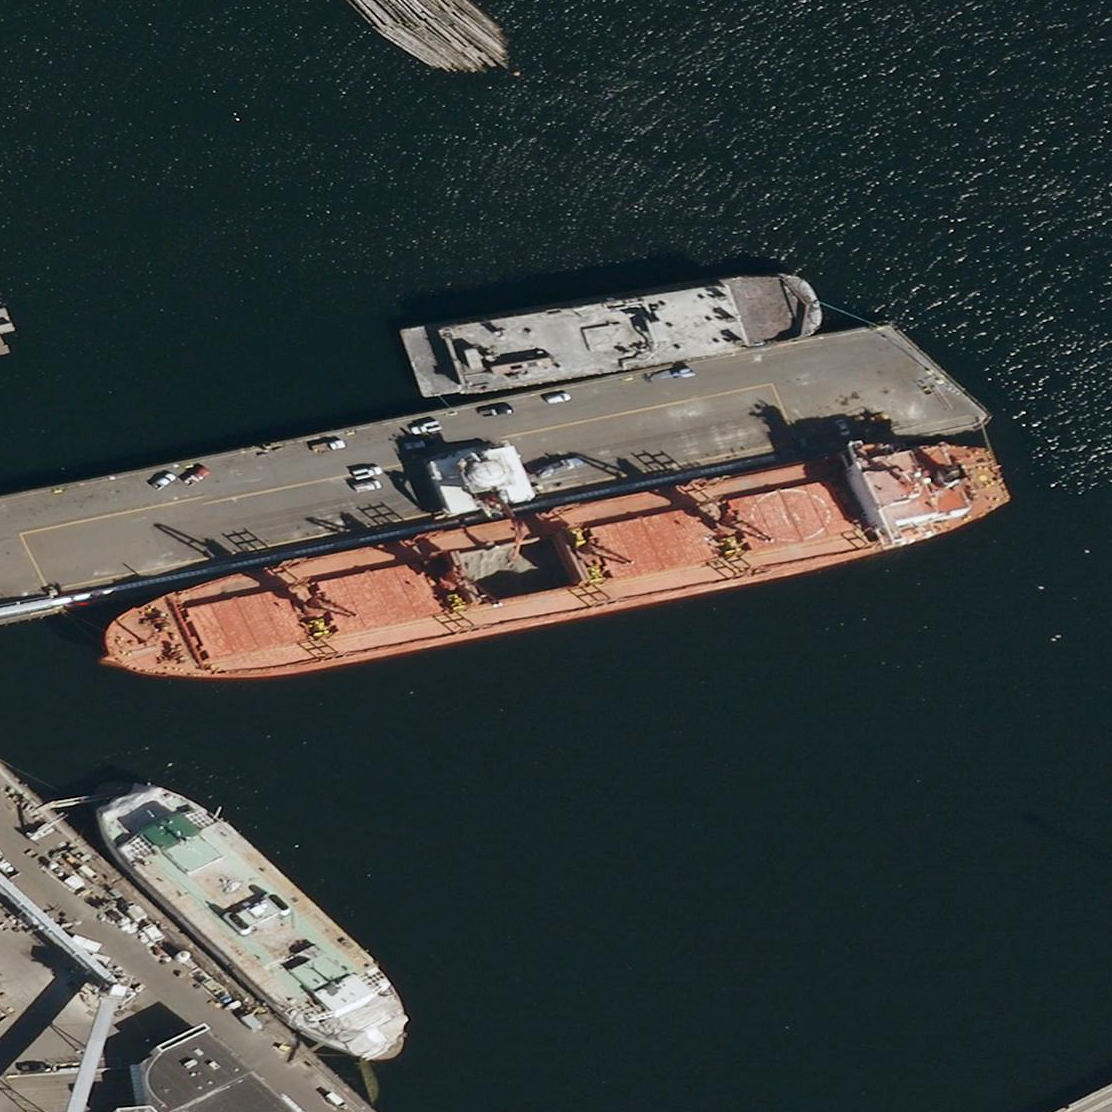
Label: civil